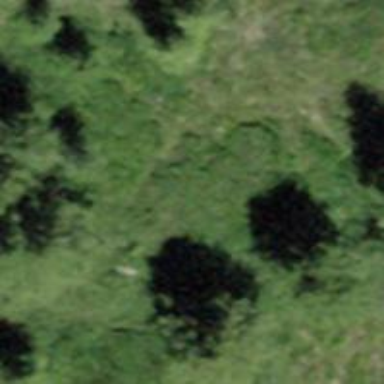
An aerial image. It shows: Forest area predominantly covered with needle-leaved trees.